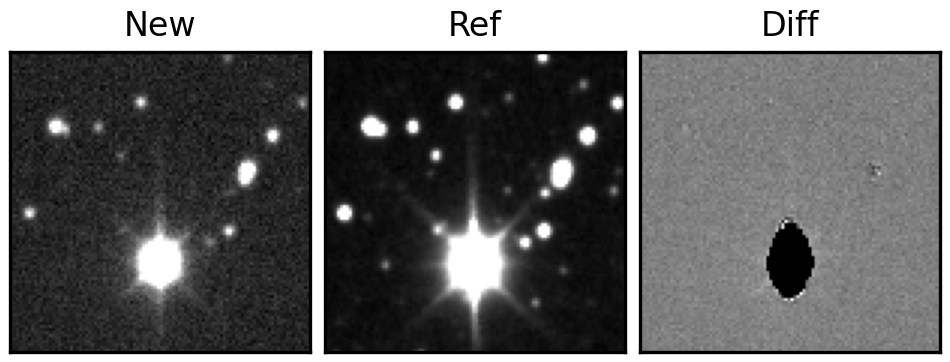
Label: bogus